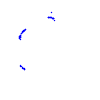
Particle: proton